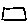
Label: square